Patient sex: M
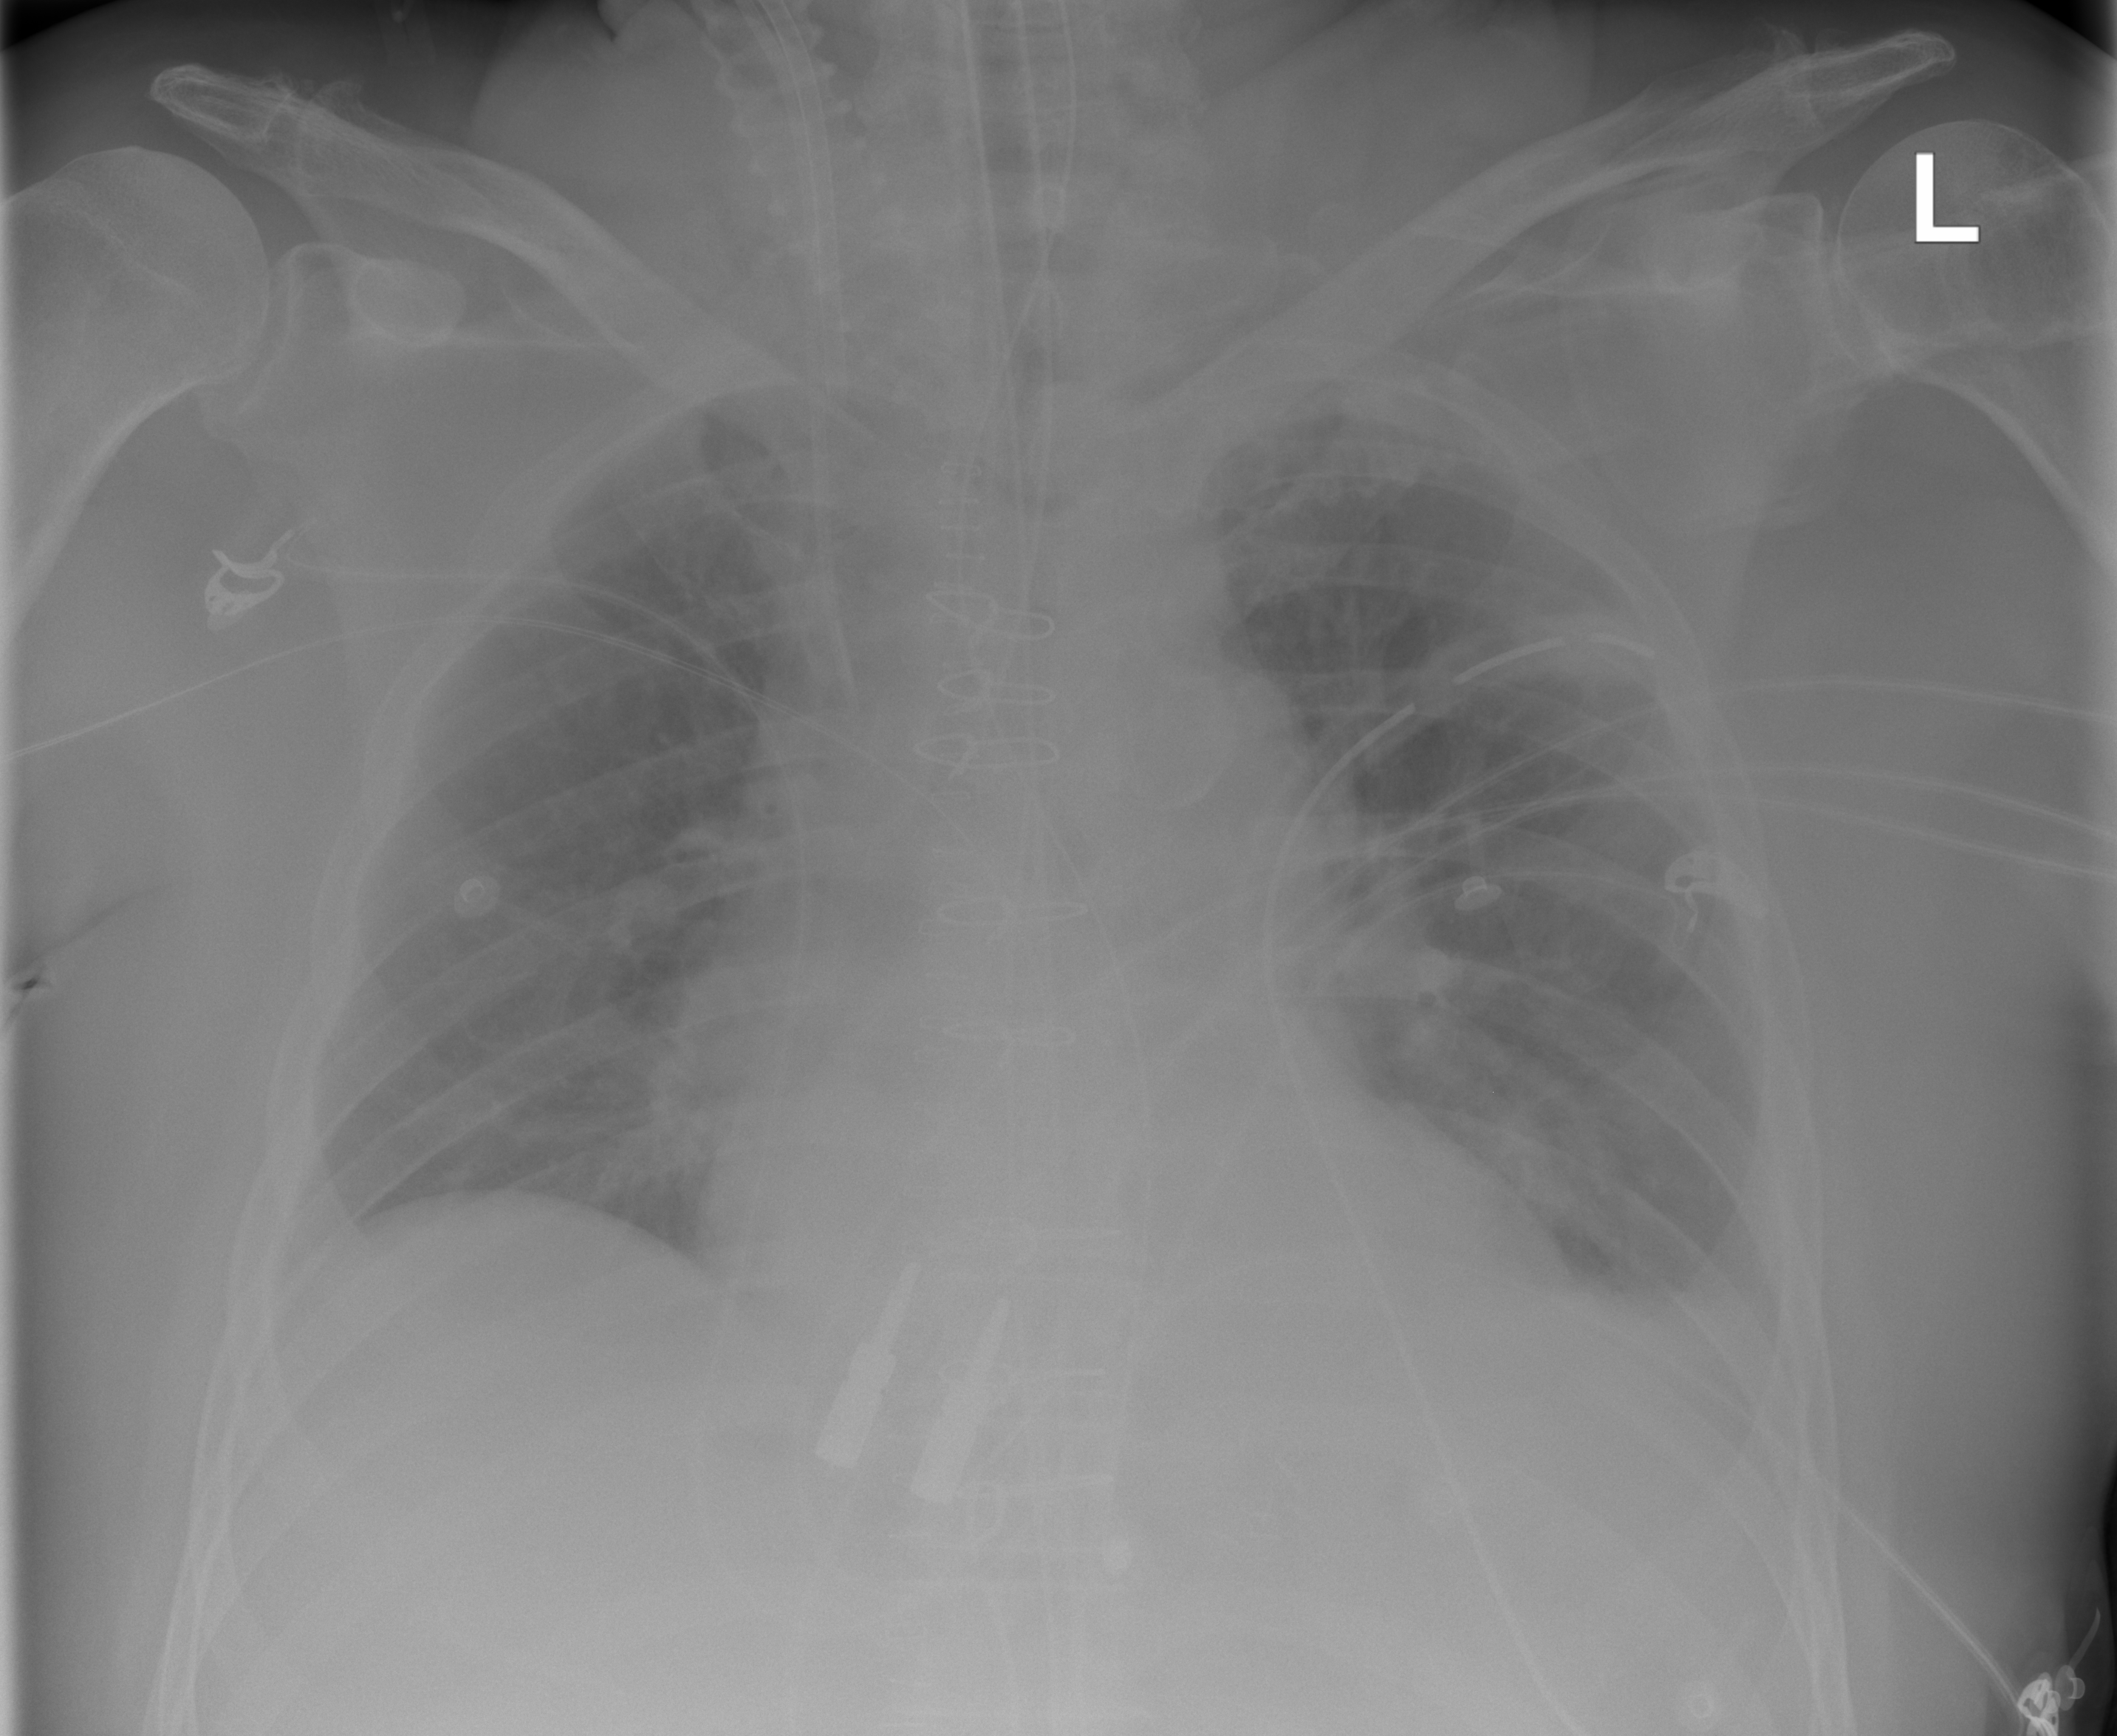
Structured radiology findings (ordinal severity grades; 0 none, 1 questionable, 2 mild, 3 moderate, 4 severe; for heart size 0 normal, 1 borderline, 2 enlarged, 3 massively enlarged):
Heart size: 0
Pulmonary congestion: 2
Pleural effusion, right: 0
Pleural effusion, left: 2
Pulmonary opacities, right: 0
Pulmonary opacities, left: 0
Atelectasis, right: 0
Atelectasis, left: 0